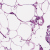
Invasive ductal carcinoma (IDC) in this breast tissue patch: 0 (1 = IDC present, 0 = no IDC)